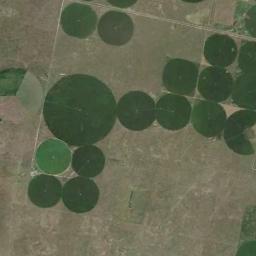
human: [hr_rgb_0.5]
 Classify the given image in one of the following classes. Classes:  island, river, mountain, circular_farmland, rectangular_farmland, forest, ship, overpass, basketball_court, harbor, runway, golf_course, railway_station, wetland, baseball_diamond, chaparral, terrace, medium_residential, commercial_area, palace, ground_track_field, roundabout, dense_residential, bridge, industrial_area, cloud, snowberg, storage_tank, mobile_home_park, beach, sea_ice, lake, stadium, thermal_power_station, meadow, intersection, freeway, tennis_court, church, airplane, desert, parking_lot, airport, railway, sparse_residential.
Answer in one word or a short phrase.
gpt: circular_farmland